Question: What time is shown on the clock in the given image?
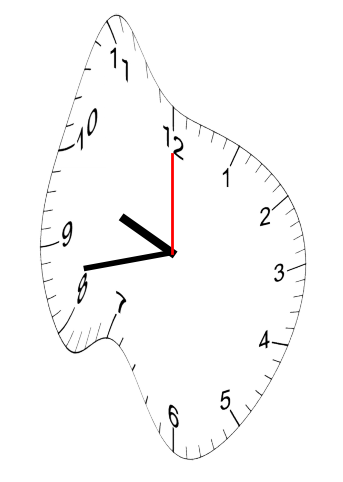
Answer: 09:43:00